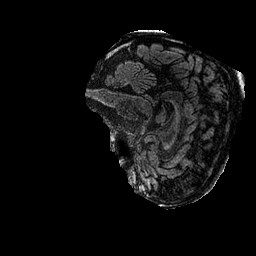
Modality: FLAIR
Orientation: sagittal
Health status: ill
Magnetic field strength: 3 T